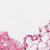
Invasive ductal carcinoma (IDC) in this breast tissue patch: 0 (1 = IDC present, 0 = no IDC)